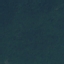
Label: Forest